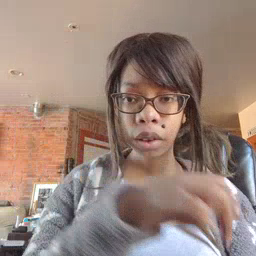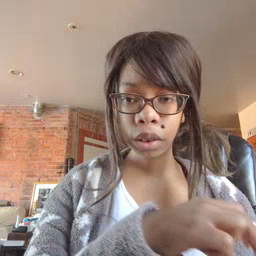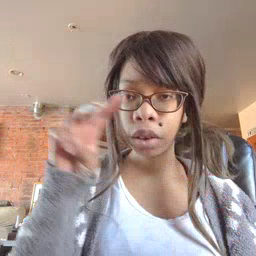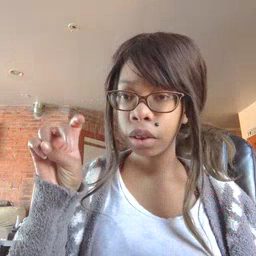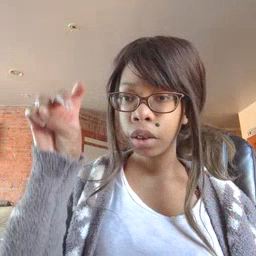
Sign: stairs